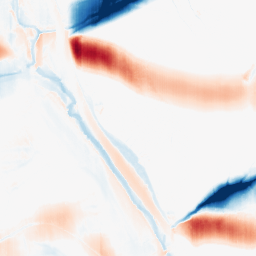
Category: morphological
Decomposition family: morphological_ellipse
Decomposition parameters: operation: average
width: 50
height: 5
Upsampling method: bspline
Upsampling parameters: scale: 4
Upsampling scale: 4